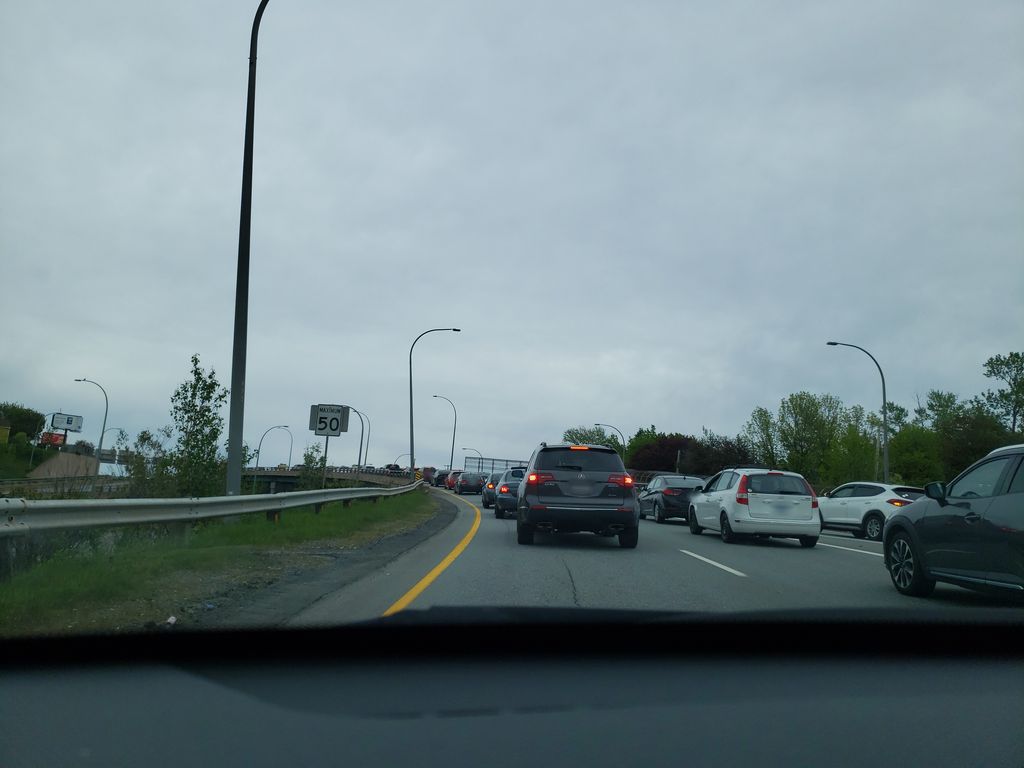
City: halifax